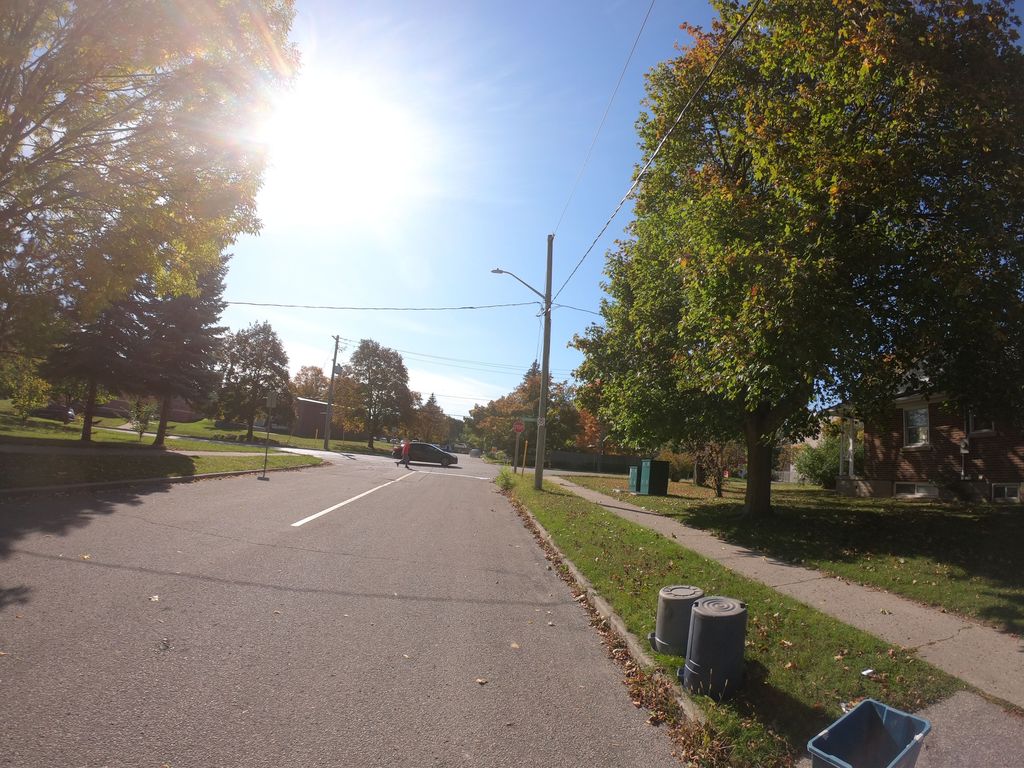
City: kitchener-waterloo